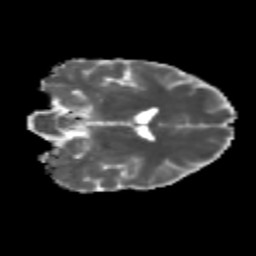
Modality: MD
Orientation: coronal
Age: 19
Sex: female
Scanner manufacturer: siemens
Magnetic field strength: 3 T
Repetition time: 3.5 s
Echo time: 0.113 s